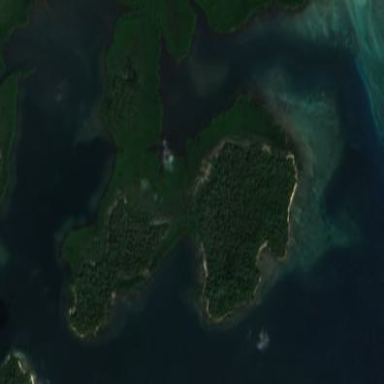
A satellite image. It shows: Island with natural coastline.